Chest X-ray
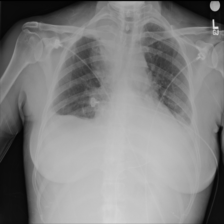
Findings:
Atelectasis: negative
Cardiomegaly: negative
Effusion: negative
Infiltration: negative
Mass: negative
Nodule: negative
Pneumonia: negative
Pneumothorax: negative
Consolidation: negative
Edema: negative
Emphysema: negative
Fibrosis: negative
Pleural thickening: negative
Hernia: negative